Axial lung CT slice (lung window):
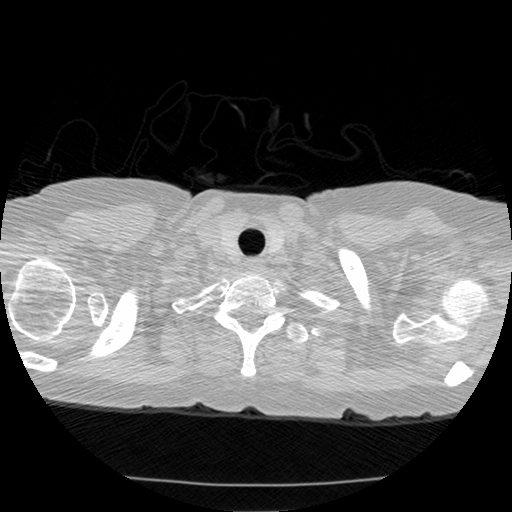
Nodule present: no